Question: Here how can i get the total numbers of divs of class = "row ehi-pd", under each divs of class = "panel-content"?
As shown in the picture.
it should give the output for each class = "panel-content" section separately, not combining all of them.
for example:
for 1st "panel-content" : 6
for 2nd "panel-content" : 5
for 3rd "panel-content" : 3

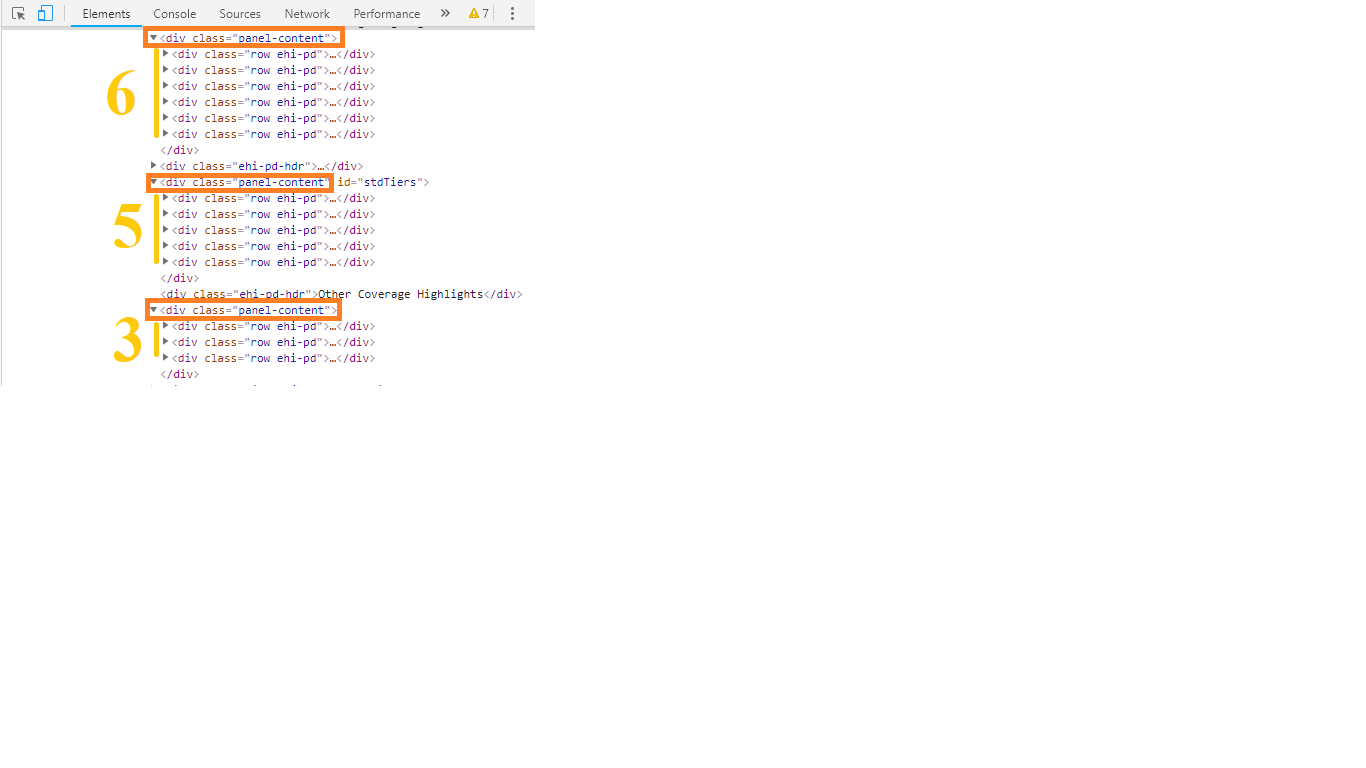
Answer: Good with @kajal solution but just want to add other option using css.
'''
panels = driver.find_elements_by_css_selector('.panel-content')
for panelNum in range(len(panels)):
#get the divs count
panelDivs = len(panels[panelNum].find_elements_by_css_selector("div.row.ehi-pd"))
print str(panelNum+1) + " panel-content:" + str(panelDivs)
'''